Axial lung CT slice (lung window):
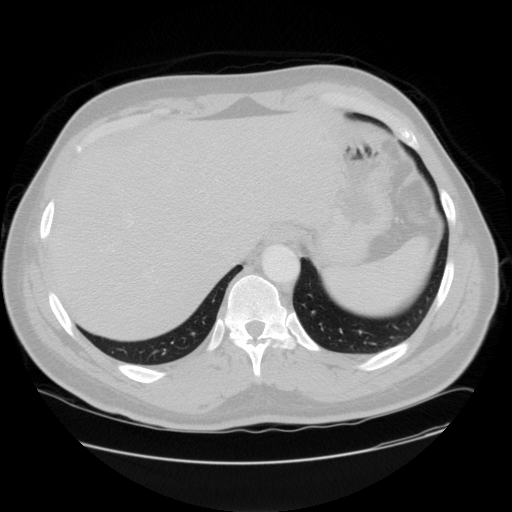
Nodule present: no